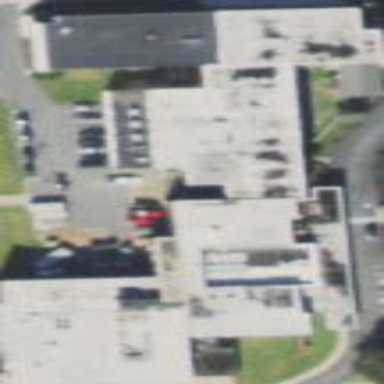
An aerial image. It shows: Building.